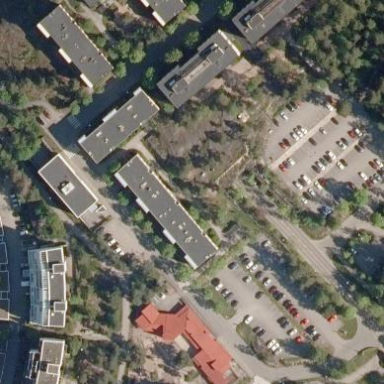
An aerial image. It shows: Building with apartments and flat roof.